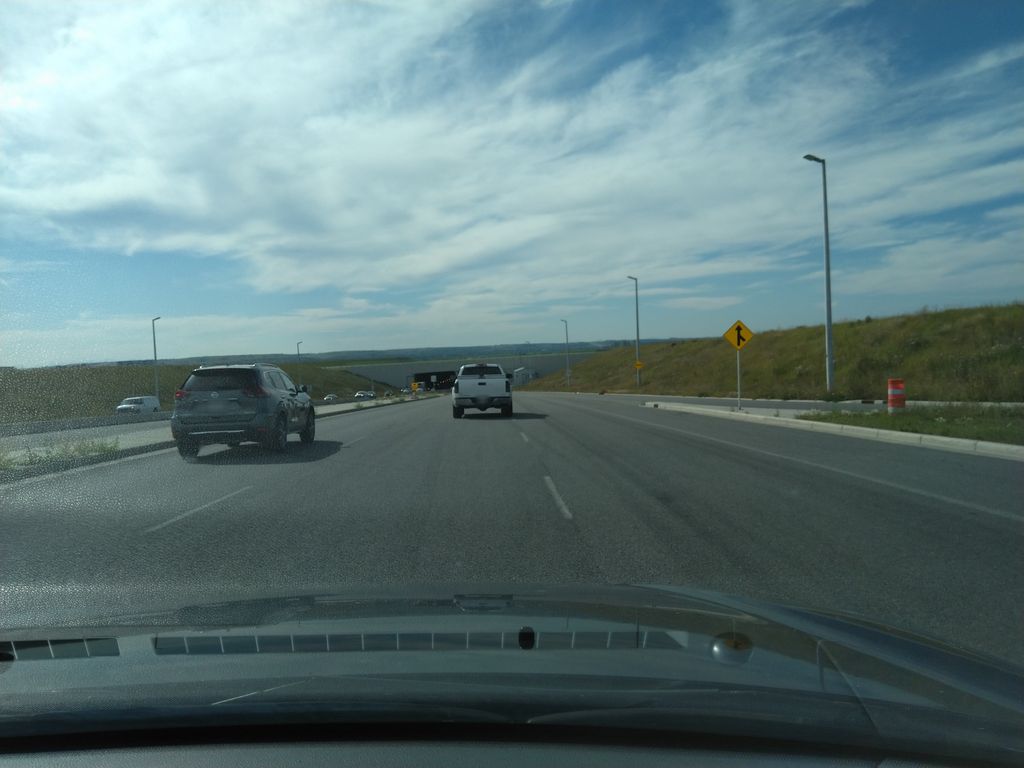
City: calgary